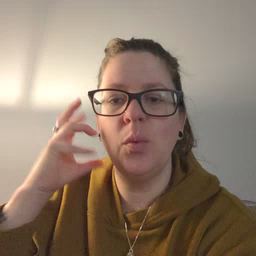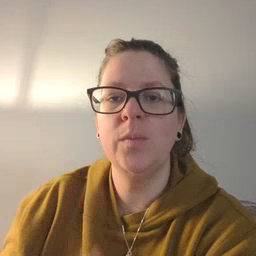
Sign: radio